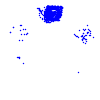
Particle: proton